Current action and preconditions to check: trajectory_clear

Your task: For each precondition in the list above, predict whether it will hold at this action.

Consider the current scene as observed from the mobile robot's camera, and analyze the predicted future states of all dynamic agents (e.g., people, animals, vehicles, or any moving entities) within the NEXT SECOND.

IMPORTANT: Only answer "very likely" if you are absolutely certain—based on strong, clear evidence—that a dynamic agent will violate the precondition in the predicted future state. Do NOT answer "very likely" for unlikely, ambiguous, or low-probability risks.

Ask yourself for each precondition: Is there a high probability, with clear and convincing evidence, that the predicted future states of any dynamic agent will interfere with the predicted future state of the currently executing action within the NEXT SECOND, causing that precondition to fail?

Assess the risk level based on these predictions. Use "likely" or "very likely" if motions create a clear risk of interference.

Use "neutral" or "improbable" if agents are nearby but their predicted paths are clearly diverging or non-conflicting.

Failure Risk Categories: "very improbable", "improbable", "neutral", "likely", "very likely"

Answer Format: Output ONLY the probability_of_failure value from these categories: "very improbable", "improbable", "neutral", "likely", "very likely"

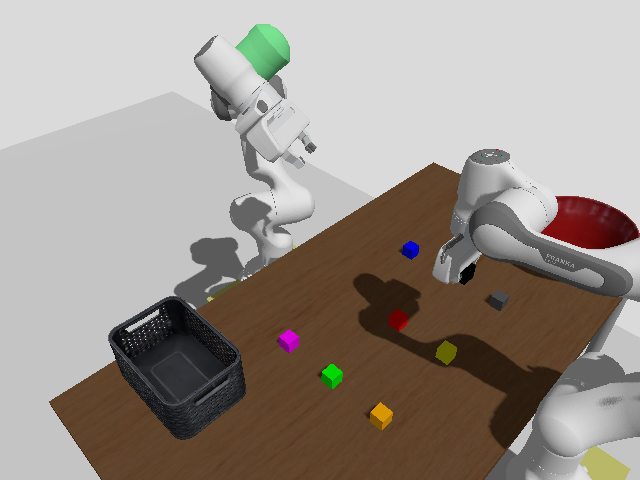

Answer: very improbable